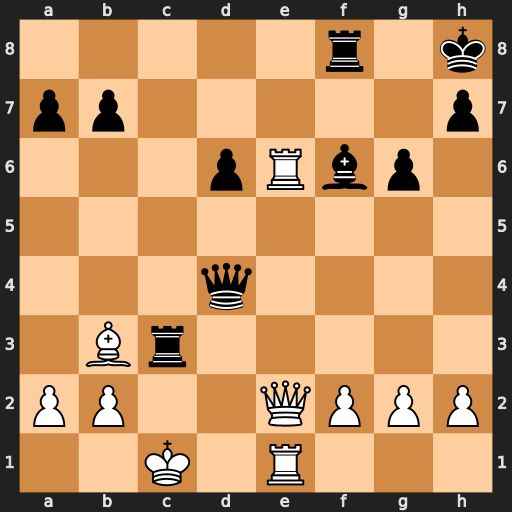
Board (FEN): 5r1k/pp5p/3pRbp1/8/3q4/1Br5/PP2QPPP/2K1R3
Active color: w
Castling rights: -
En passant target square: -
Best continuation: bxc3 Qxc3+ Qc2